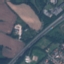
Land use / land cover: Highway